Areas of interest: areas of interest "Soccer Field"
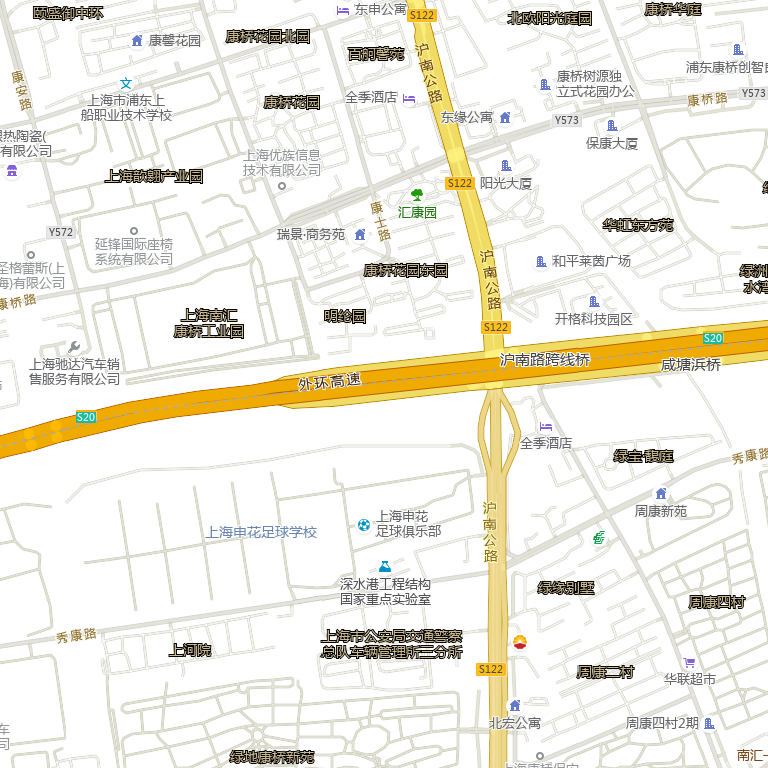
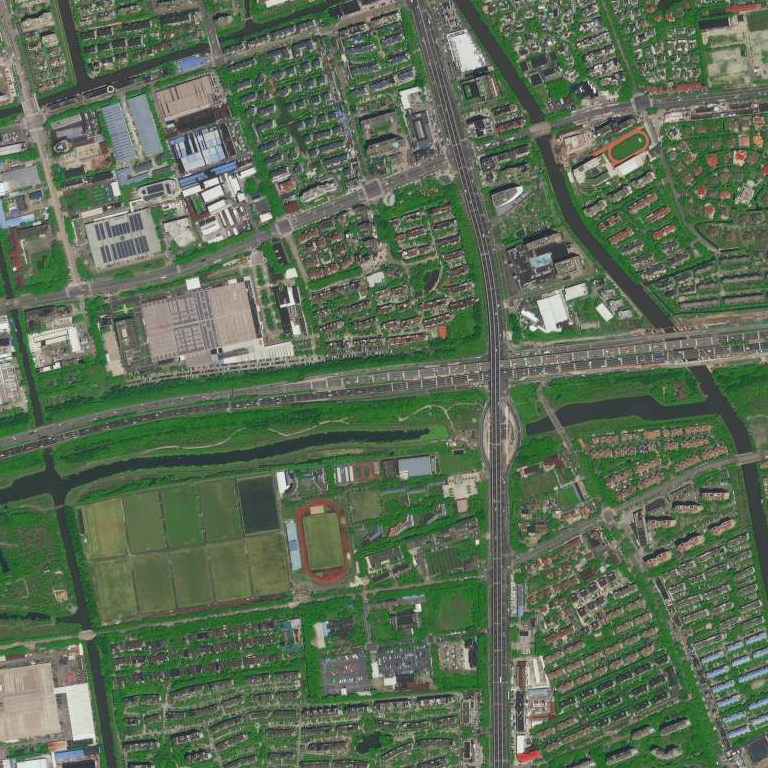